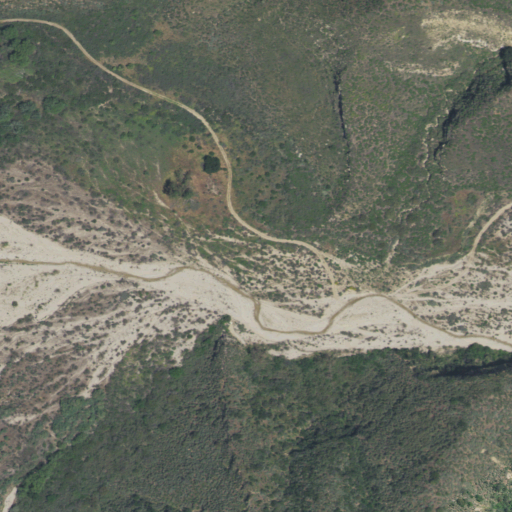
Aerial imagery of valley in California named Canton Canyon containing shrub, herbaceous wetlands, grassland, and low intensity development